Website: slack
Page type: payment
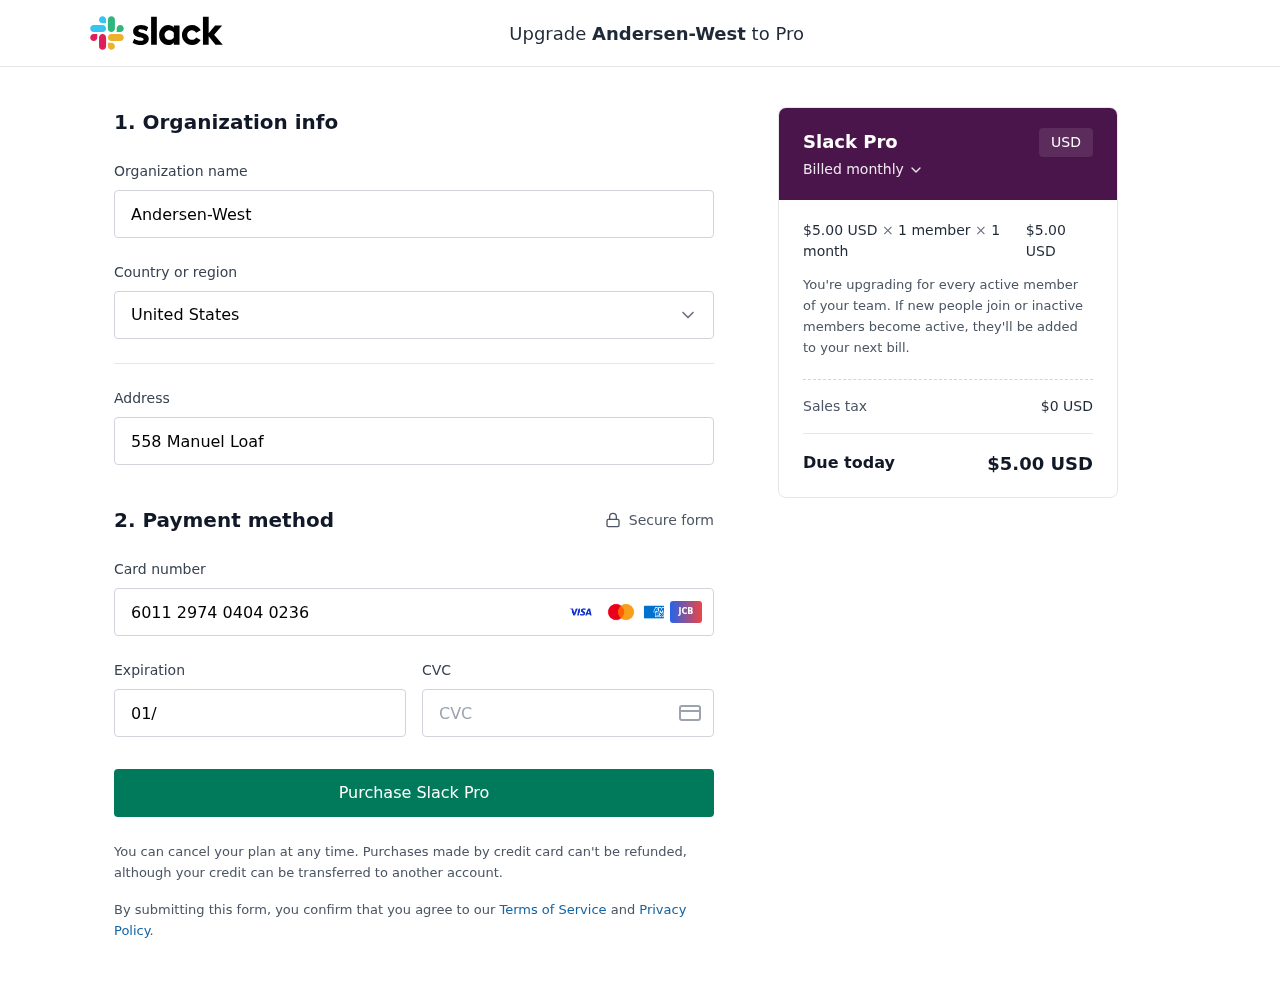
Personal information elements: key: PII_CARD_CVV
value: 334
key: PII_CARD_EXPIRY
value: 01/28
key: PII_CARD_NUMBER
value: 6011 2974 0404 0236
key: PII_COMPANY
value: Andersen-West
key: PII_COUNTRY
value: United States
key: PII_STREET
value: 558 Manuel Loaf
Product elements: key: PRODUCT1_PRICE
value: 5
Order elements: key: ORDER_SUBTOTAL
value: $5.00 USD
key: ORDER_TAX
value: $0 USD
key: ORDER_TOTAL
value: $5.00 USD